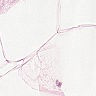
Metastatic tissue present: no